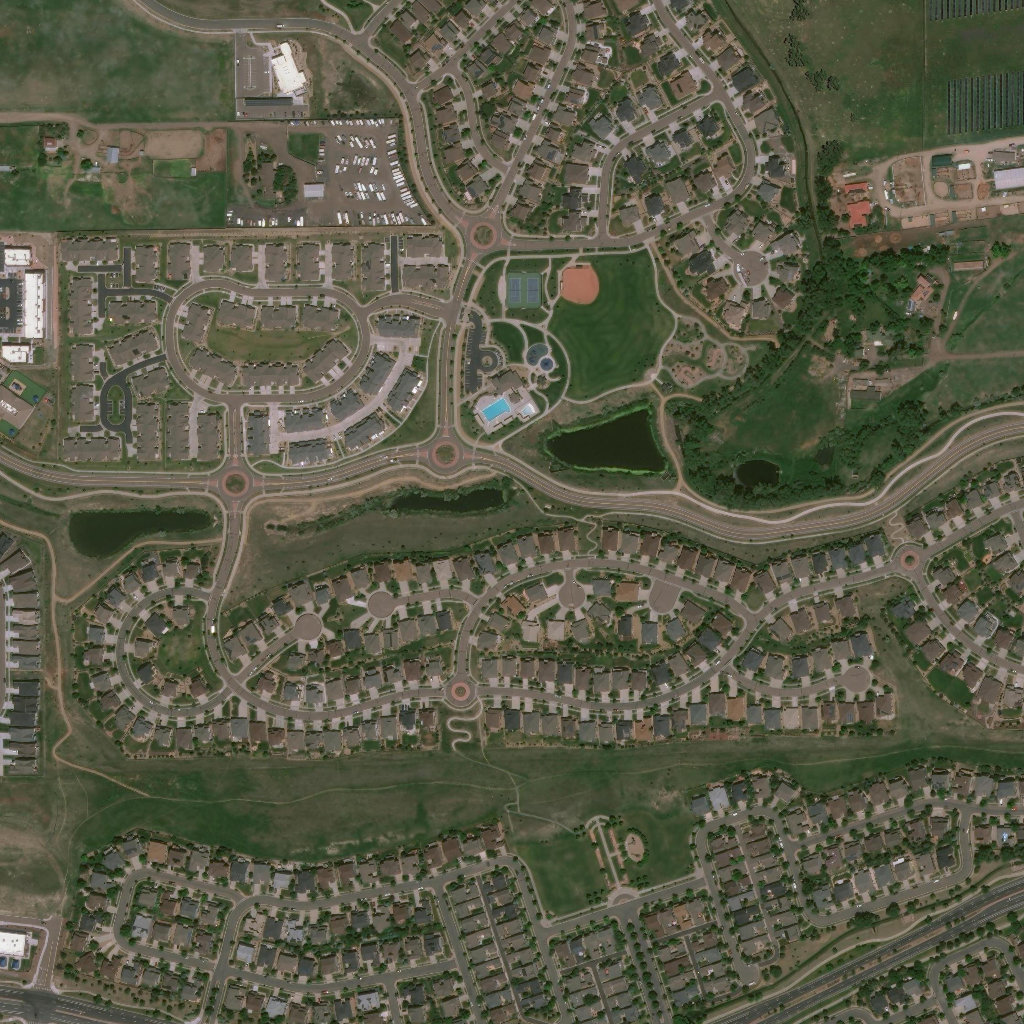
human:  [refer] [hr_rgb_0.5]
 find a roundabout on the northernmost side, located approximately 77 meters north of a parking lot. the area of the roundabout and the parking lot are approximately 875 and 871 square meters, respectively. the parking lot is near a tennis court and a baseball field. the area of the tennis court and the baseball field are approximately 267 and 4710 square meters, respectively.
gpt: <box>[[44, 20, 49, 25, 0]]</box>